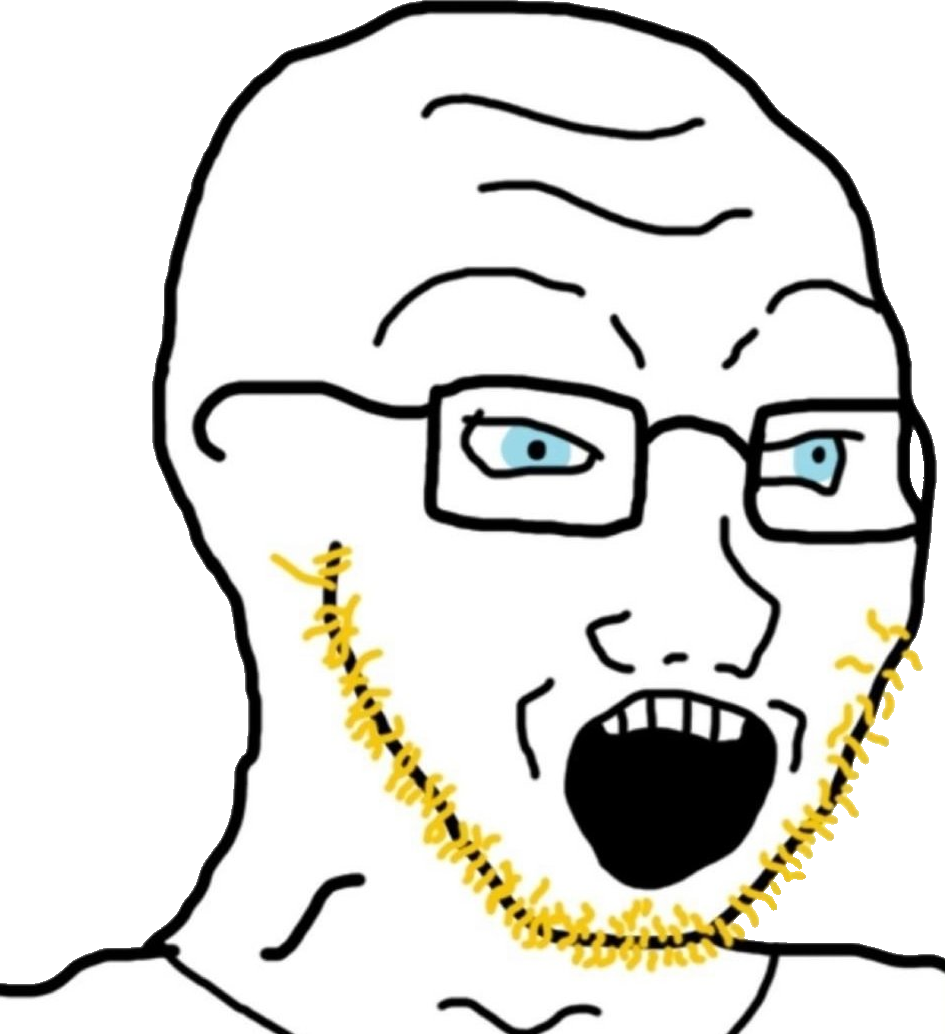
Label: 5_Soyjak